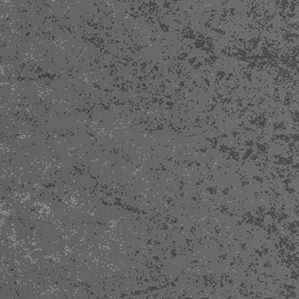
Label: frost